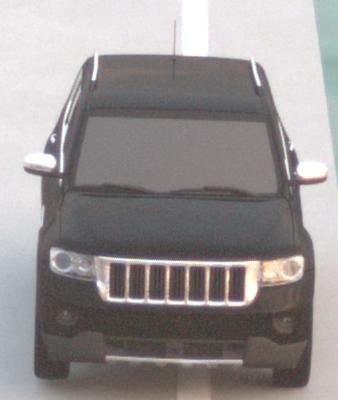
Make: Jeep
Model: Grand Cherokee
Detailed model: WK2
Model produced from: 2010
Model produced until: 2021
Doors: 5
Color: black
Road condition: dry road
Daytime: dawn
Contrast: low contrast